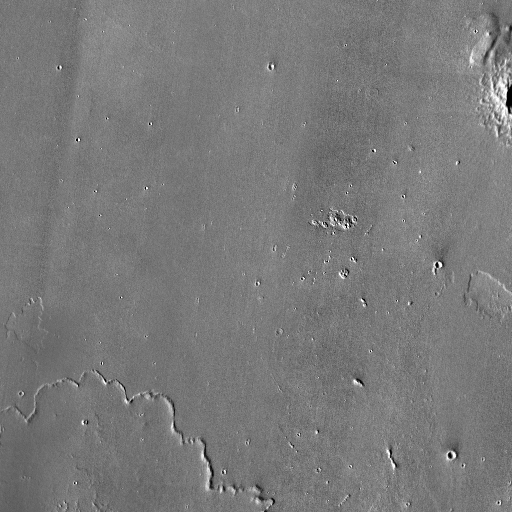
Crater classes present: Background, Other